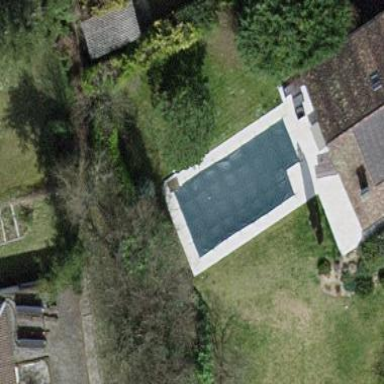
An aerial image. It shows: Swimming pool located in leisure land.